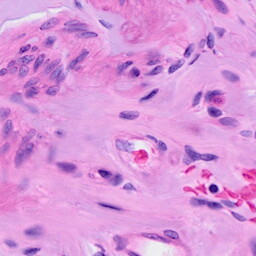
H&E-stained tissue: Ovarian